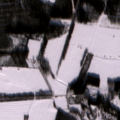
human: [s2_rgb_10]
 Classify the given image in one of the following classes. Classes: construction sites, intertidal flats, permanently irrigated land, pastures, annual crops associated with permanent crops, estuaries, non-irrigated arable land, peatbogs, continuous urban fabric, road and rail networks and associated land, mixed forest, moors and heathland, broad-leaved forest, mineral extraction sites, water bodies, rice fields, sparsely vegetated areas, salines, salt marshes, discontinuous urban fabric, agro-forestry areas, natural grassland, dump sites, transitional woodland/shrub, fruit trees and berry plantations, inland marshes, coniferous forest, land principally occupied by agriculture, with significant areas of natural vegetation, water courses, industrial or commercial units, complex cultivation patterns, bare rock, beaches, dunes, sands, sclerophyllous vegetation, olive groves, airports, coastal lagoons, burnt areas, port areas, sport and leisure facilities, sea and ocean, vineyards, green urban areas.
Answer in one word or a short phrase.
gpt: non-irrigated arable land, coniferous forest, mixed forest